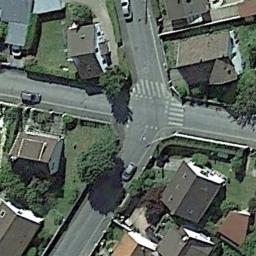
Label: intersection